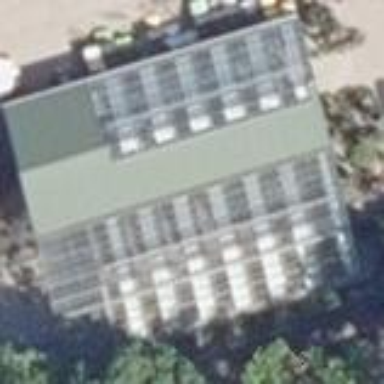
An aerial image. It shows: Greenhouse.